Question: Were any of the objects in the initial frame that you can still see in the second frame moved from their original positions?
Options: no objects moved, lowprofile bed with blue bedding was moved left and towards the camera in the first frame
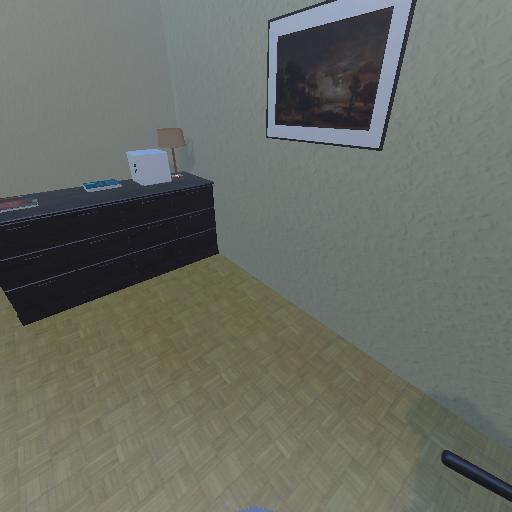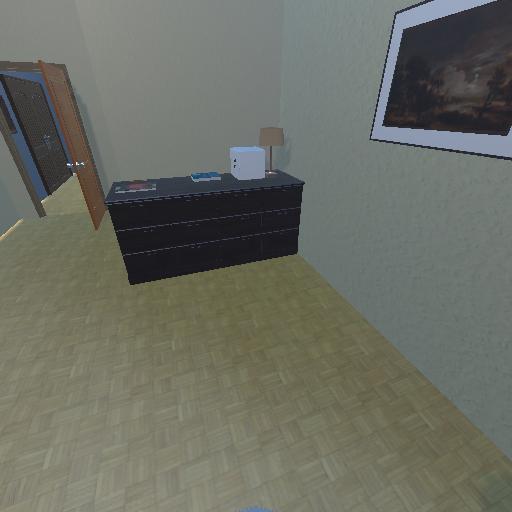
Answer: no objects moved